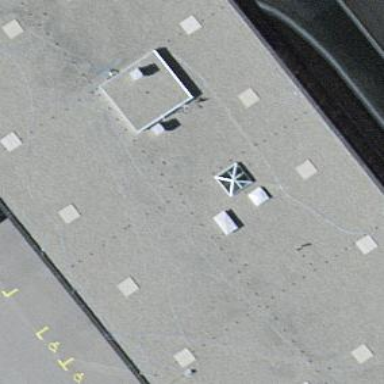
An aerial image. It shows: Electrical shop housed in building.